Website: macys
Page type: delivery-shipping
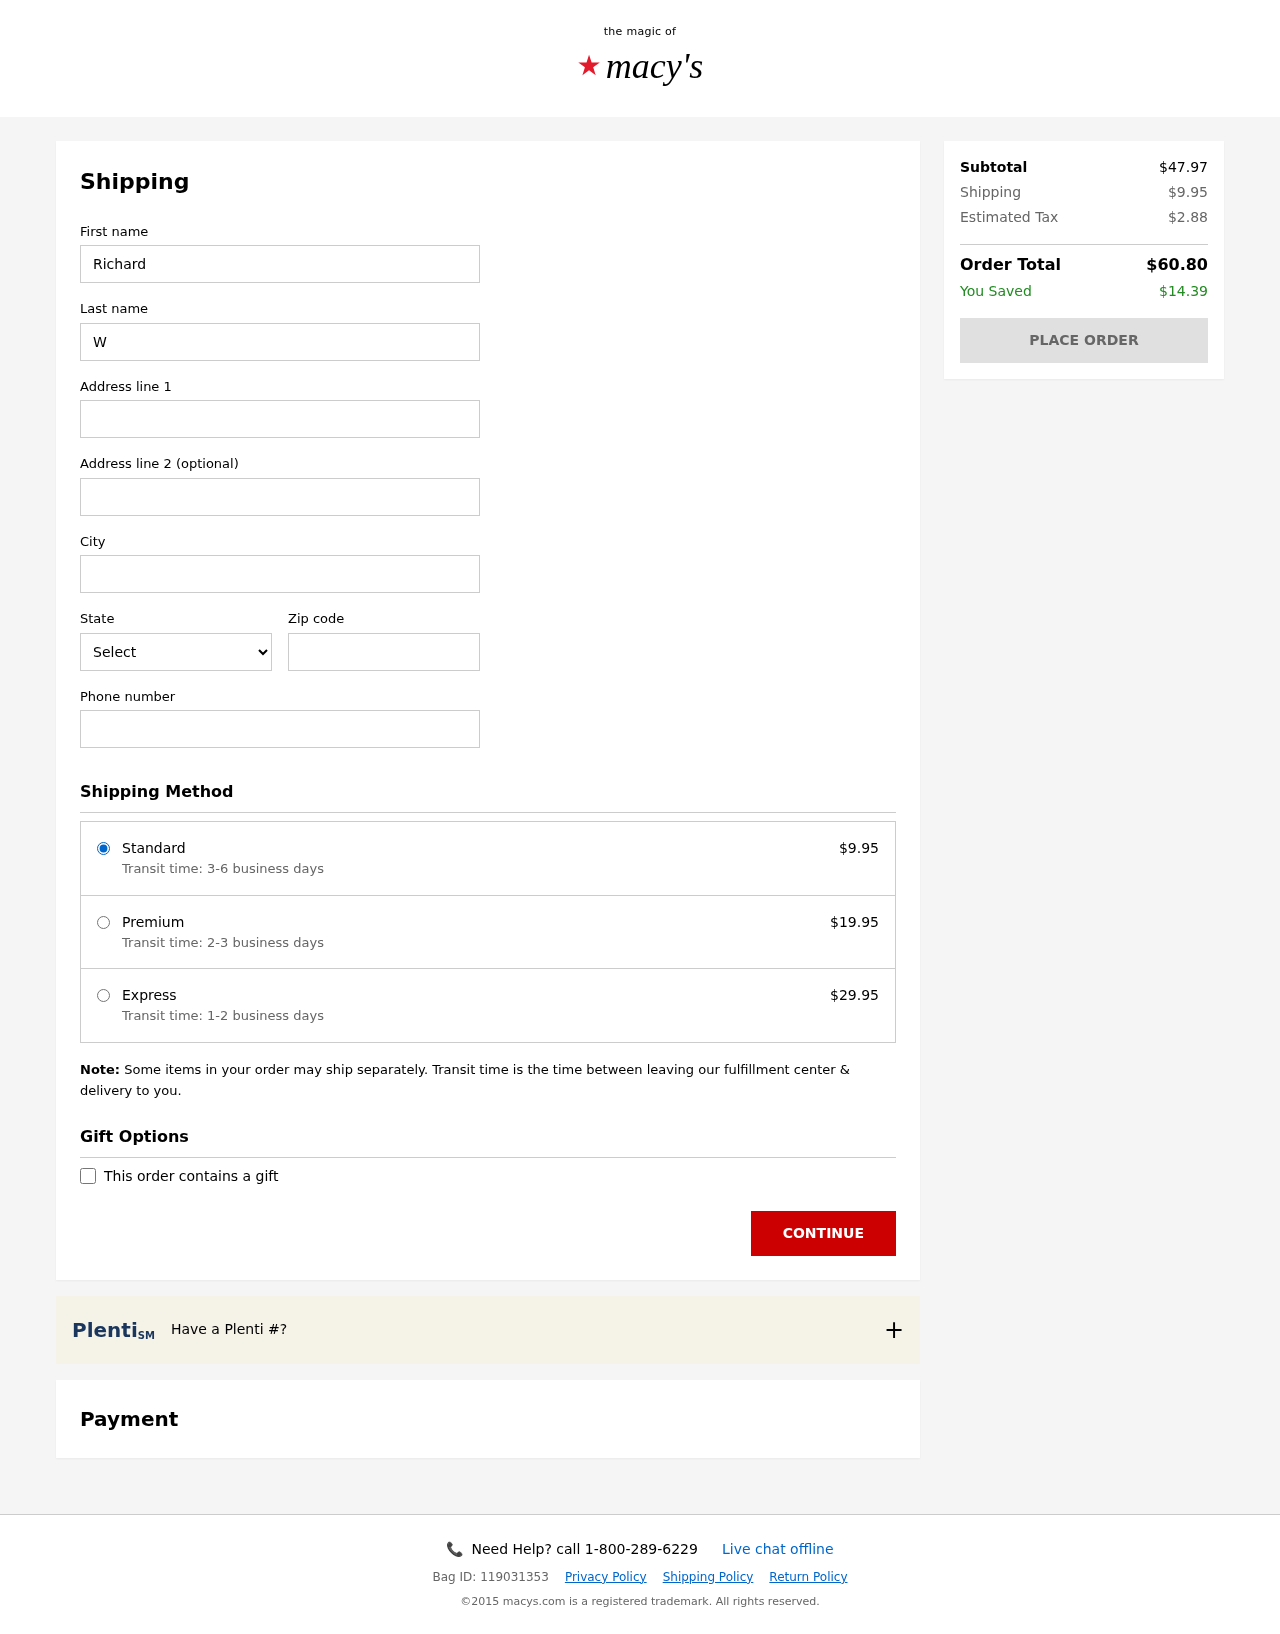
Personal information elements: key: PII_CITY
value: South Eric
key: PII_FIRSTNAME
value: Richard
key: PII_LASTNAME
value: Wise
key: PII_PHONE
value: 5456103134
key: PII_POSTCODE
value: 33515
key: PII_STATE_ABBR
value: PR
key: PII_STREET
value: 428 Lopez Junctions
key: PII_STREET2
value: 84456 Turner Prairie
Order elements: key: ORDER_SHIPPING_COST
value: $9.95
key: ORDER_SHIPPING_PREMIUM
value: $19.95
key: ORDER_SHIPPING_EXPRESS
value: $29.95
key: ORDER_SUBTOTAL
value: $47.97
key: ORDER_TAX
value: $2.88
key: ORDER_TOTAL
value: $60.80
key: ORDER_SAVINGS
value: $14.39